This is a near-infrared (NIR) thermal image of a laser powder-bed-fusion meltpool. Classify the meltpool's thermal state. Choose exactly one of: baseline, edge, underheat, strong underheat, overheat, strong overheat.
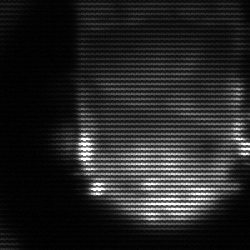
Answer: baseline